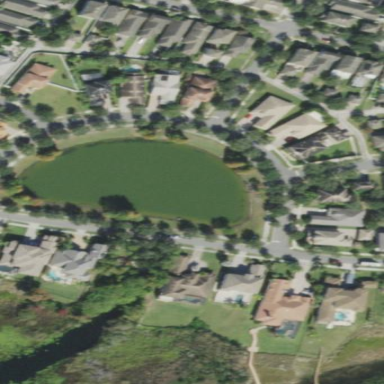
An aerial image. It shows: Residential area with park and water feature. There is also sidewalk nearby.